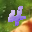
Label: 4